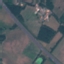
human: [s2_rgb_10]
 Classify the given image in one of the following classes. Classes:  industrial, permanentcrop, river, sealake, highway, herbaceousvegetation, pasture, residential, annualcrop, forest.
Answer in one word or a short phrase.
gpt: Highway